Question: Given some known input values and observed outputs, determine how many possible combinations exist for the unknown inputs that would produce the same outputs.
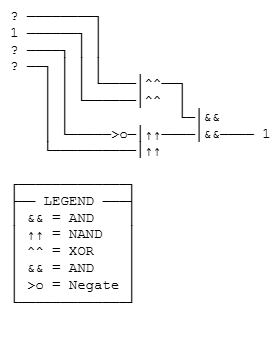
Answer: 3